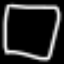
Label: square